Question: I am trying to display text "RESET" on the same line but I can't figure it out how to do this...I know that this is easy to do, I've tried display inline , float left, but it just doesn't work.
Here's an image which would help you:

HTML:
'''
<div id="kolom8">
<h2>Partners</h2>
<div id="nav8">
<li><a href="#"><span class="underlined">RE</span><span class="singleunderline">S</span><span class="underlined">ET</span></a></li>
<li class="active"><a href="#"><span class="underlined">RE</span><span class="singleunderline">S</span><span class="underlined">ET</span></a></li>
<li><a href="#"><span class="underlined">RE</span><span class="singleunderline">S</span><span class="underlined">ET</span></a></li>
<li><a href="#"><span class="underlined">RE</span><span class="singleunderline">S</span><span class="underlined">ET</span></a></li>
<li><a href="#"><span class="underlined">RE</span><span class="singleunderline">S</span><span class="underlined">ET</span></a></li>
</div>
<div id="slider8">
<a href="#"><img id="back8" src="images/back.png" /></a>
<a href="#"><img id="forward8" src="images/forward_blue.png" /></a>
</div>
</div><!-- end kolom8 -->
'''
CSS:
'''
/* KOLOM 8 */
#kolom8 {
width: 1440 px;
height: 185px;
}
#kolom8 h2 {
margin-bottom: 38px;
}
#nav8 li {
cursor: pointer;
margin: 0;
width: 750px;
height: 30px;
line-height: 50px;
text-align: center;
list-style-type: none;
letter-spacing: 4px;
}
#nav8 a {
color: #7b7979;
font-size: 25px;
text-decoration: overline;
display: inline;
}
span.underlined
{
border-bottom: 1px solid black;
}
span.singleunderline
{
border-bottom: 1px dashed black;
}
/* KOLOM 8 */
'''
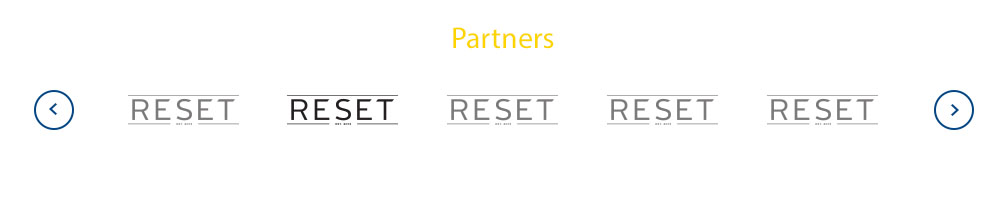
Answer: You can use 'display: inline' in li elements. Additional you can use 'text-align: center' to 'div' container:
'''
/* KOLOM 8 */
#kolom8 {
width: 1440 px;
height: 185px;
}
#kolom8 h2 {
margin-bottom: 38px;
}
#nav8 {
text-align: center;
}
#nav8 li {
cursor: pointer;
margin: 0;
/*width: 750px;*/
height: 30px;
line-height: 50px;
text-align: center;
list-style-type: none;
letter-spacing: 4px;
display: inline;
}
#nav8 a {
color: #7b7979;
font-size: 25px;
text-decoration: overline;
display: inline;
}
span.underlined {
border-bottom: 1px solid black;
}
span.singleunderline {
border-bottom: 1px dashed black;
}
/* KOLOM 8 */
'''
'''
<div id="kolom8">
<h2>Partners</h2>
<div id="nav8">
<li><a href="#"><span class="underlined">RE</span><span class="singleunderline">S</span><span class="underlined">ET</span></a>
</li>
<li class="active"><a href="#"><span class="underlined">RE</span><span class="singleunderline">S</span><span class="underlined">ET</span></a>
</li>
<li><a href="#"><span class="underlined">RE</span><span class="singleunderline">S</span><span class="underlined">ET</span></a>
</li>
<li><a href="#"><span class="underlined">RE</span><span class="singleunderline">S</span><span class="underlined">ET</span></a>
</li>
<li><a href="#"><span class="underlined">RE</span><span class="singleunderline">S</span><span class="underlined">ET</span></a>
</li>
</div>
<div id="slider8">
<a href="#">
<img id="back8" src="images/back.png" />
</a>
<a href="#">
<img id="forward8" src="images/forward_blue.png" />
</a>
</div>
</div>
<!-- end kolom8 -->
'''